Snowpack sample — Snodgrass Mountain, Crested Butte, Colorado (2/4/25, 12:06 PM MST)
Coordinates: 38.923, -106.968
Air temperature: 35 °F
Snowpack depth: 80 cm
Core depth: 50 cm
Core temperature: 30.2 °F
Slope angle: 14°, slope face: 78°
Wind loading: low
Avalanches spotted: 0
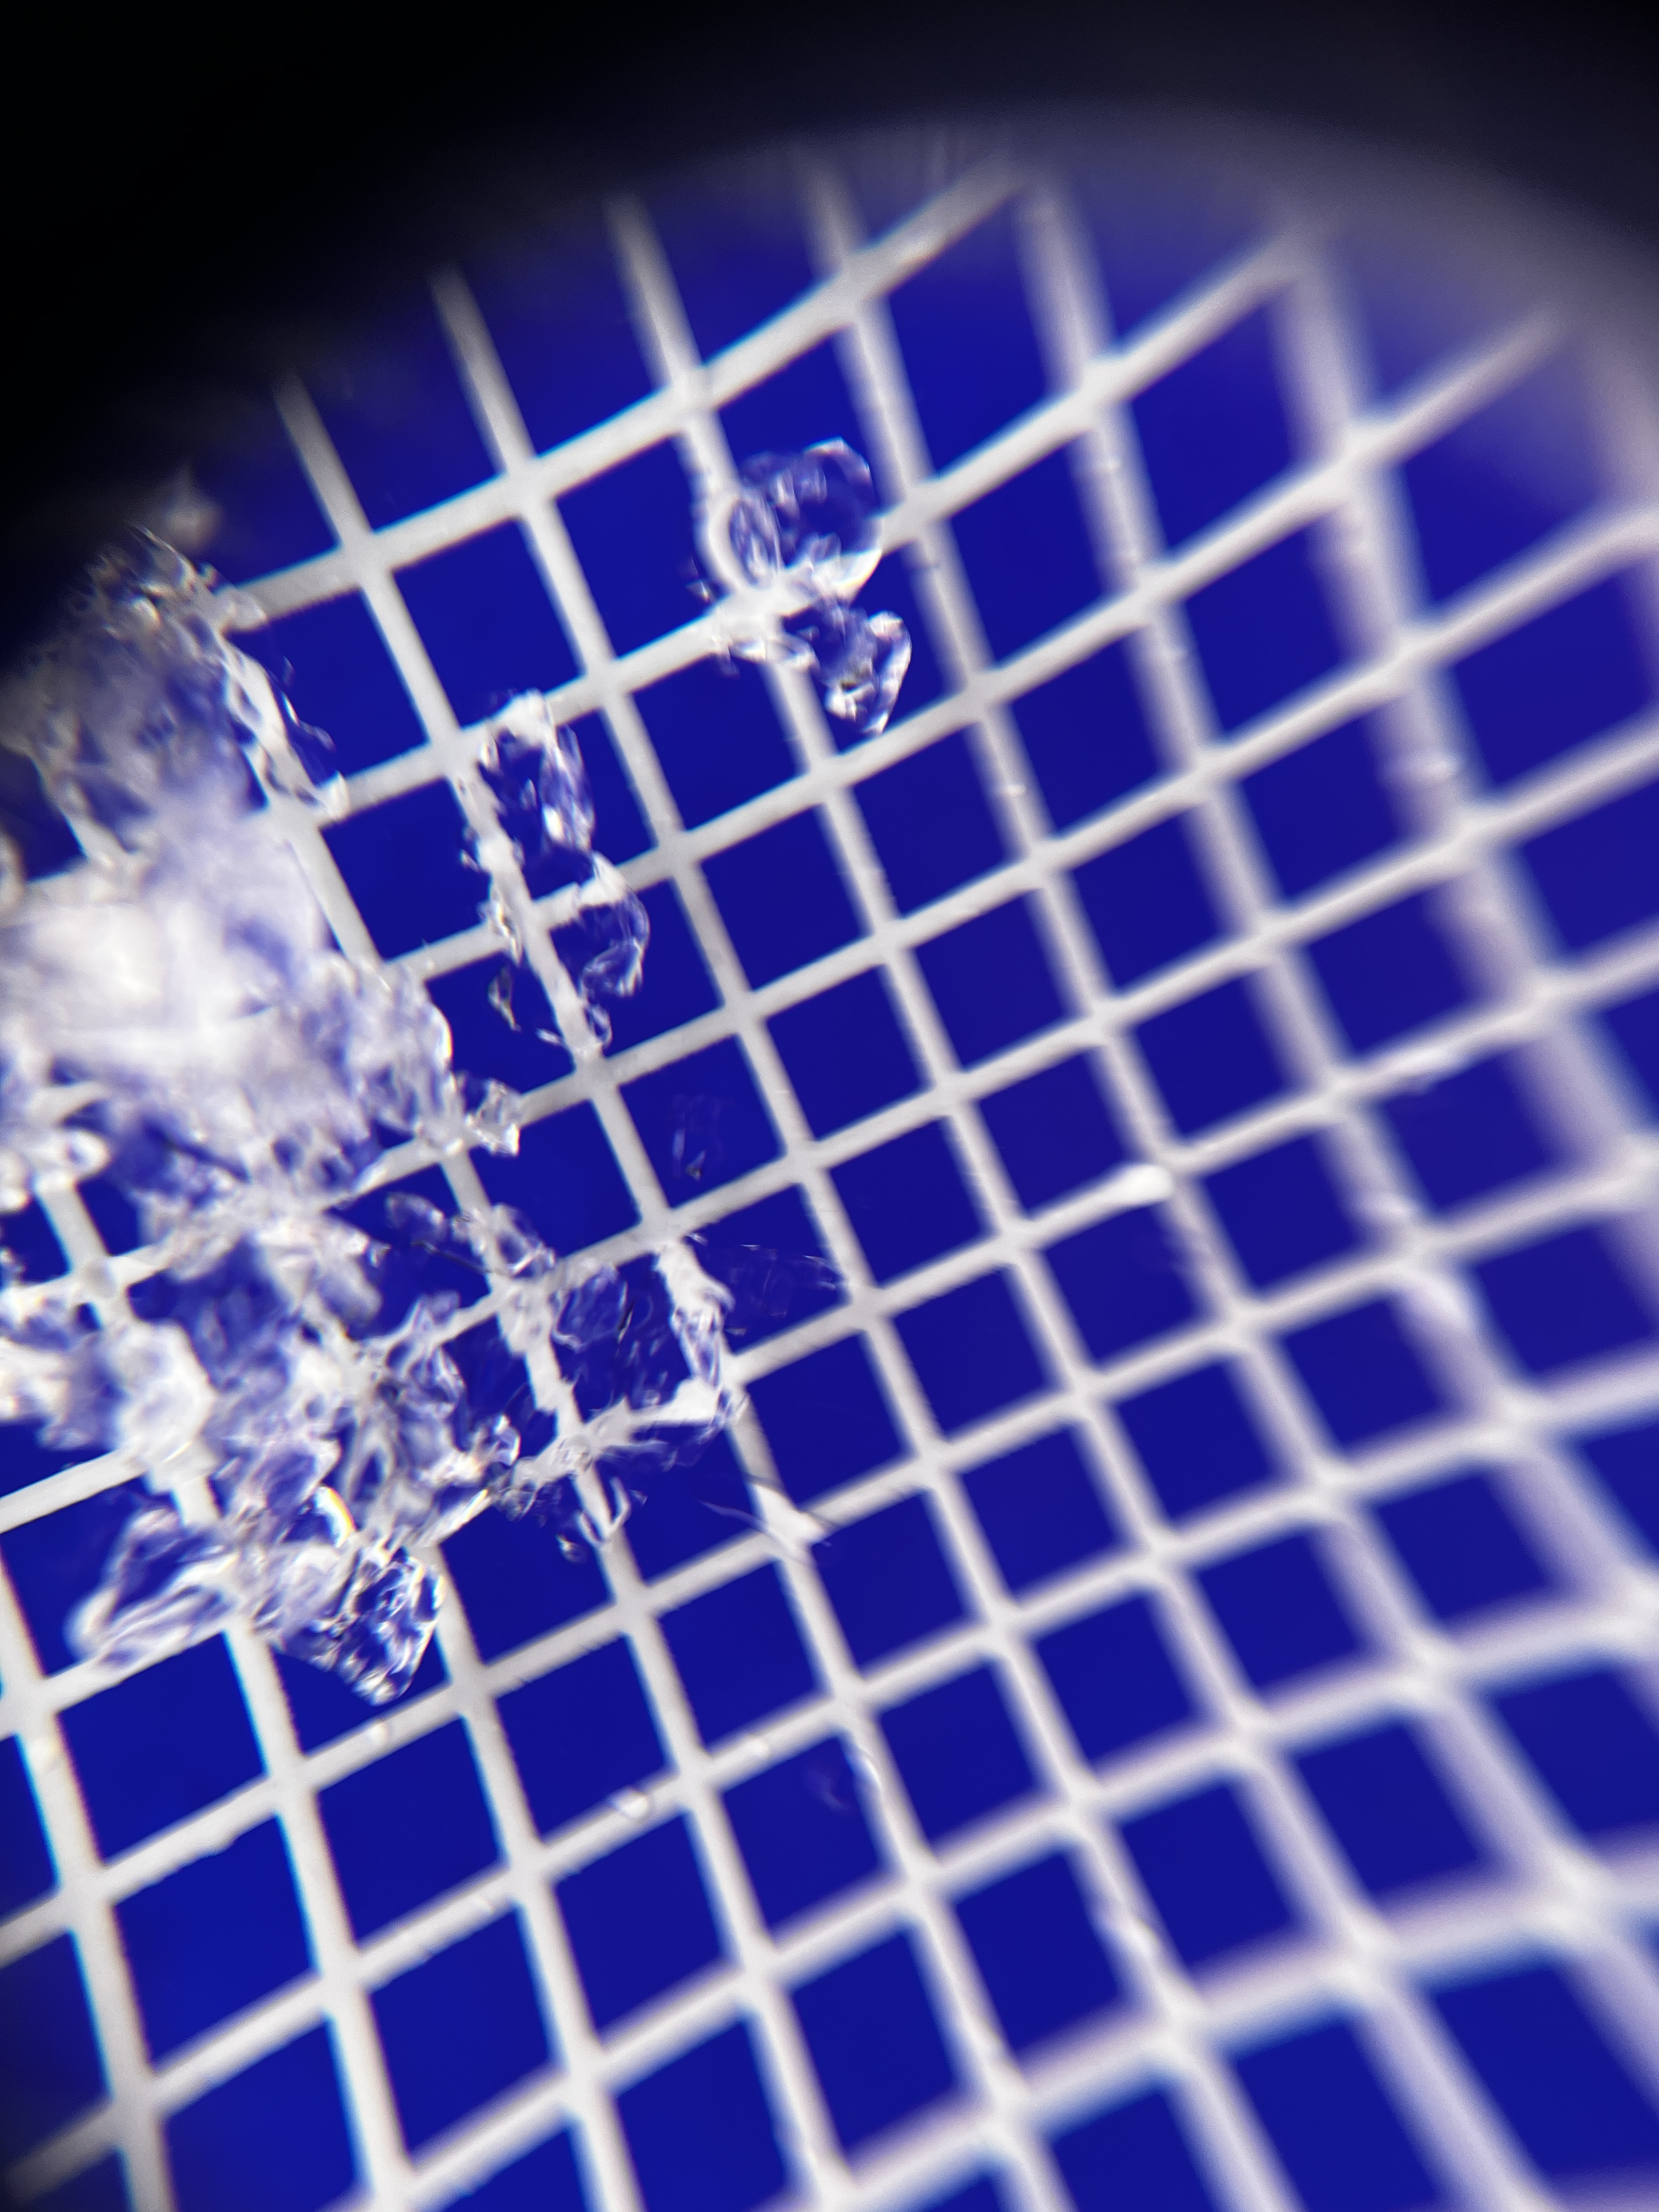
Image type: magnified_profile
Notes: No avalanches nearby, unusually warm weather for the last month reported by residents, Collected 25 yards from treeline